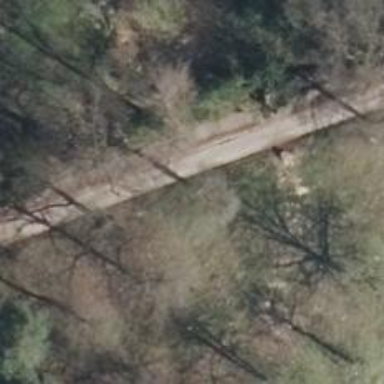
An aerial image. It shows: Deciduous broadleaved tree.